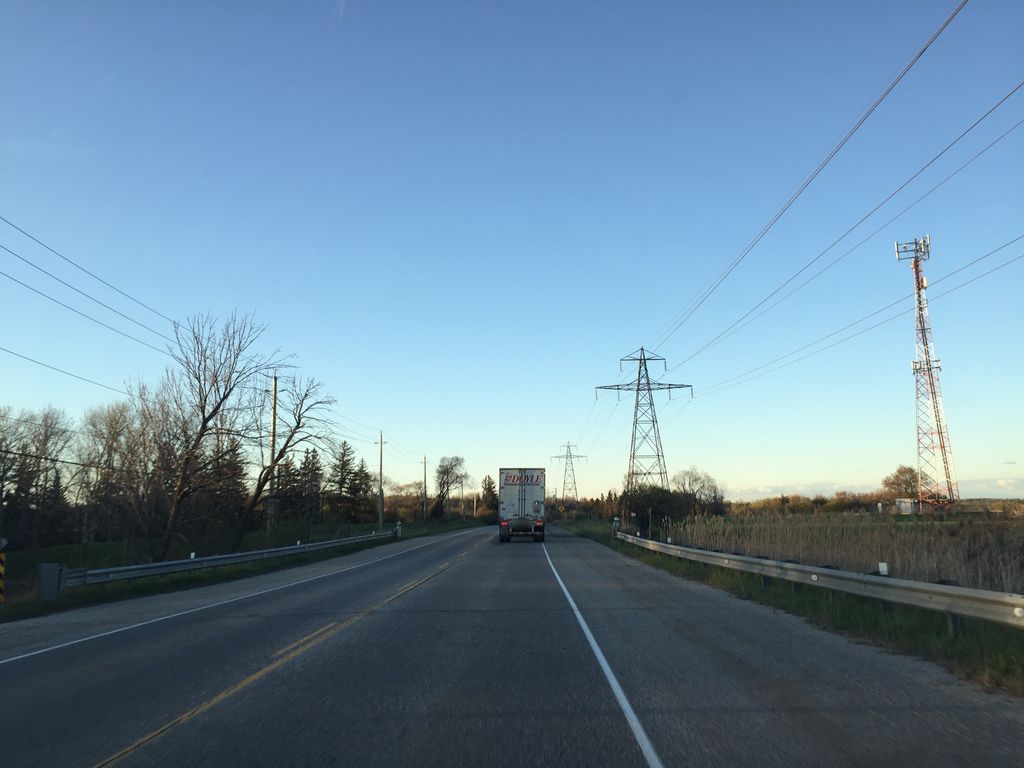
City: kitchener-waterloo